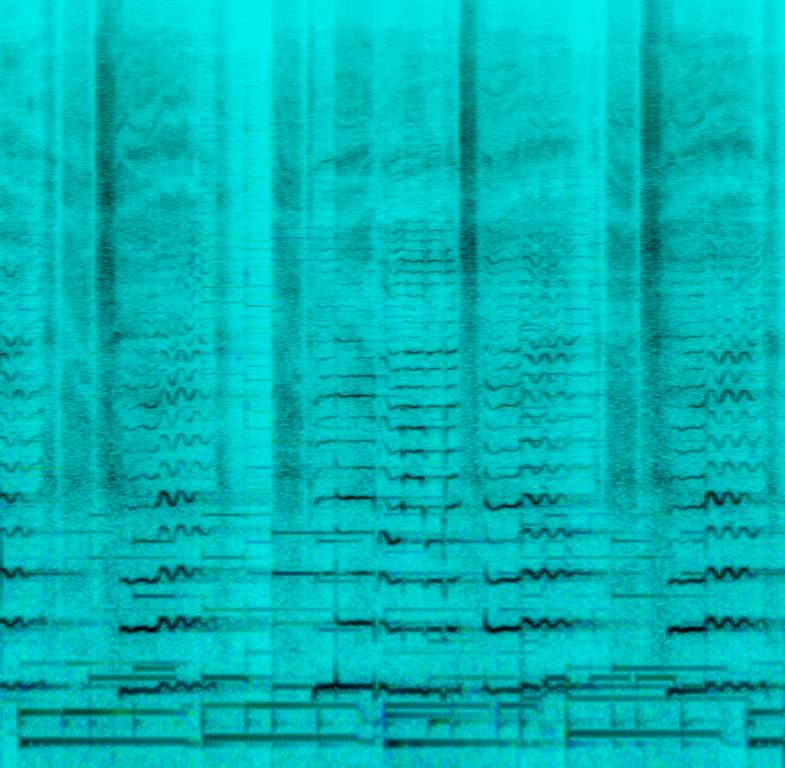
A male vocalist sings this mellow pop. The tempo is slow in contrast to the enthusiastic introductory bit in this section. The song is soft, mellow, emotional, repetitive, melancholic, nostalgic and passionate with a soft acoustic guitar accompaniment. This could be a song fade. This song is a Korean Pop/K-Pop song.